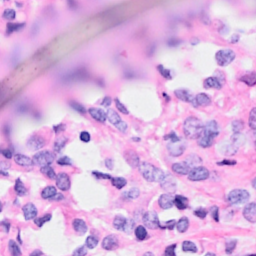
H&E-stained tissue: Breast